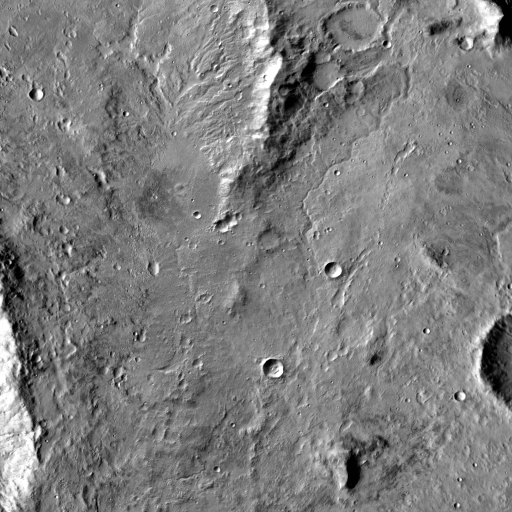
Crater classes present: Background, Other, Buried, Secondary